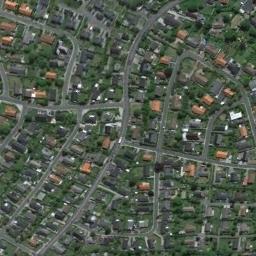
Label: residential